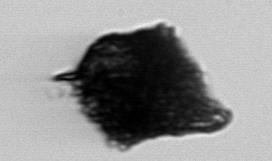
Label: Gonyaulax